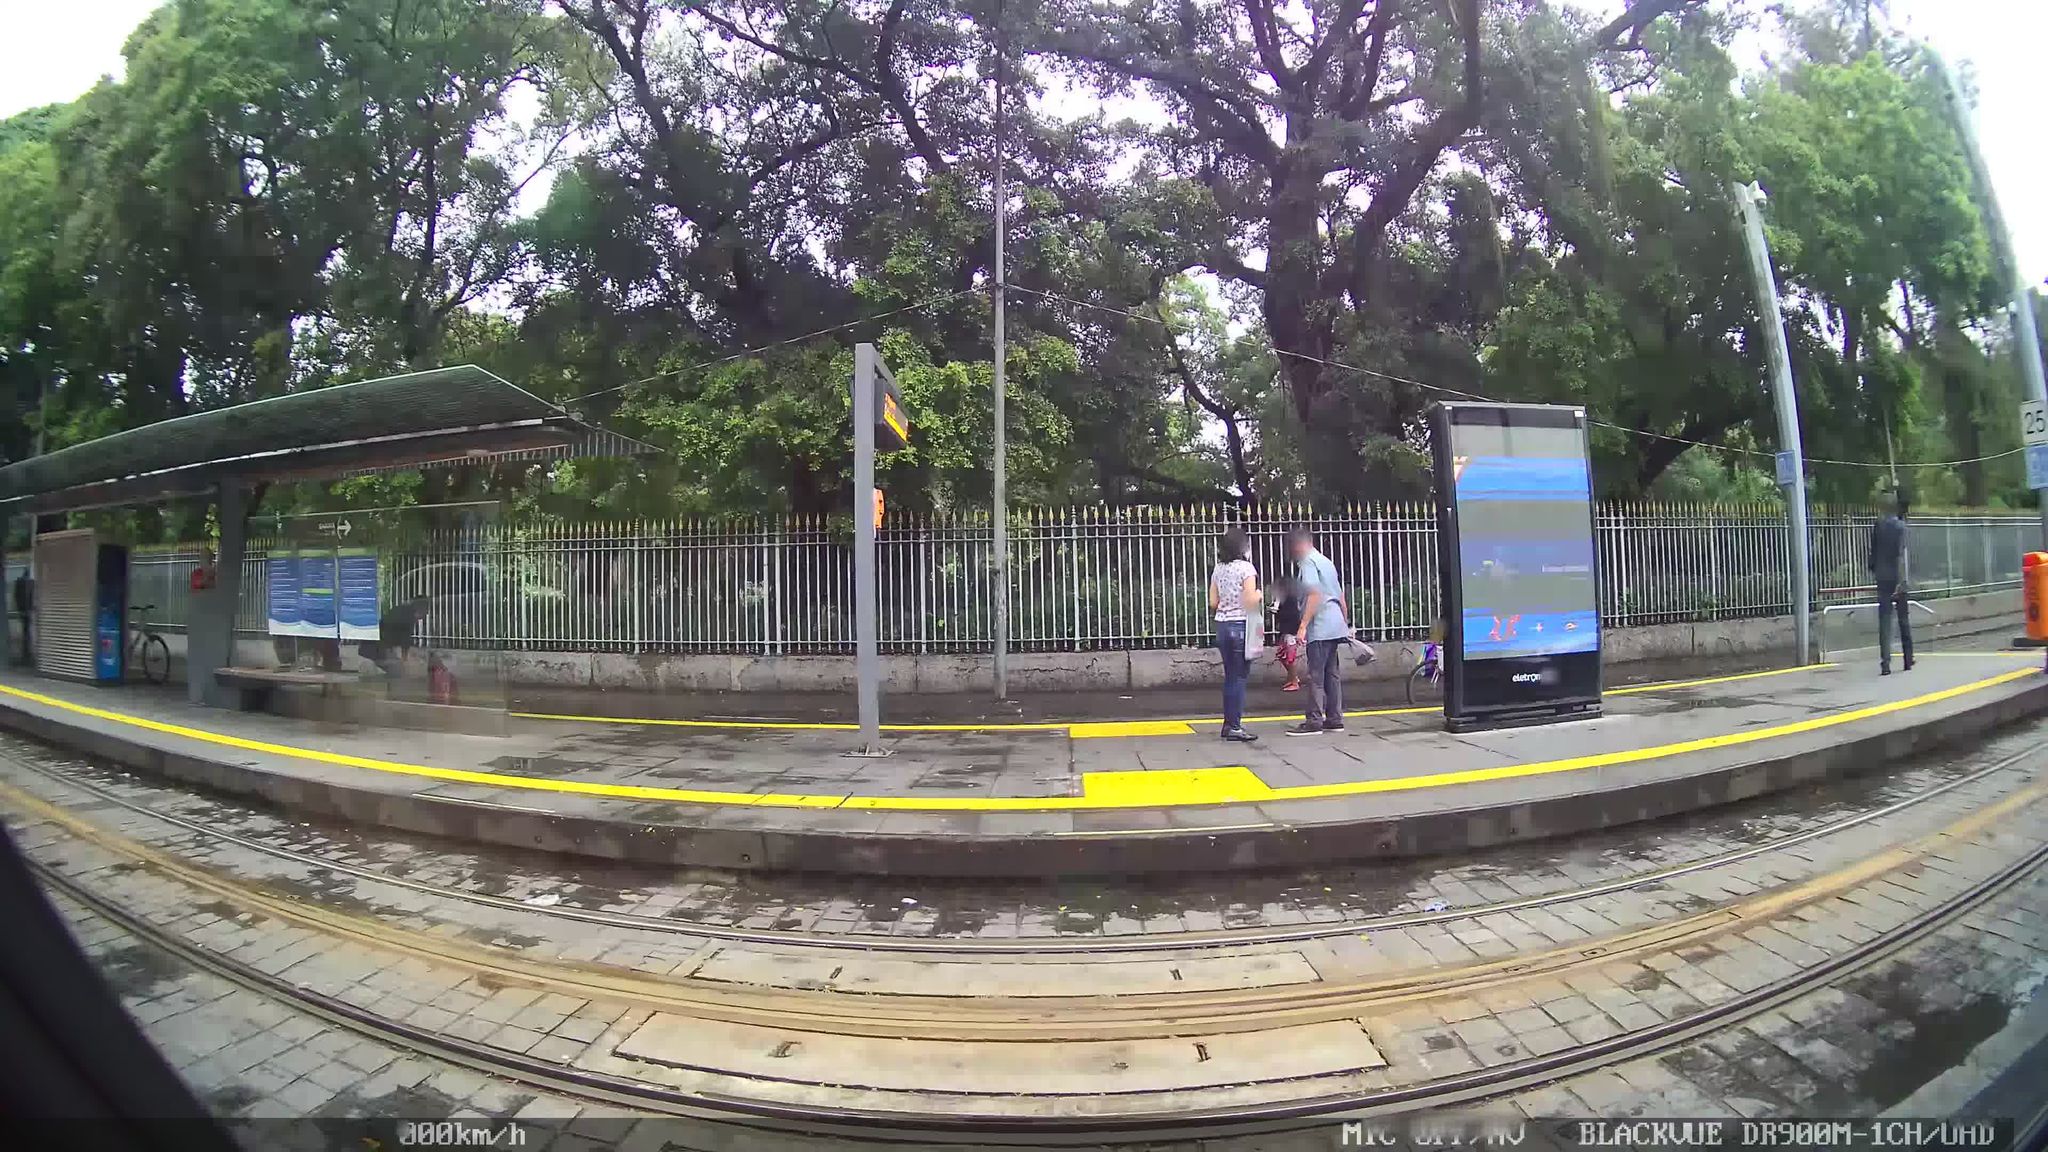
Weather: clear
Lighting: day
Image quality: slightly poor
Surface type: cycling surface
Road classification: footway
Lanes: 1
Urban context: urban centre
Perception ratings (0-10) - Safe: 1.71, Lively: 7.02, Beautiful: 3.18, Boring: 1.51, Depressing: 4.77, Wealthy: 3.59